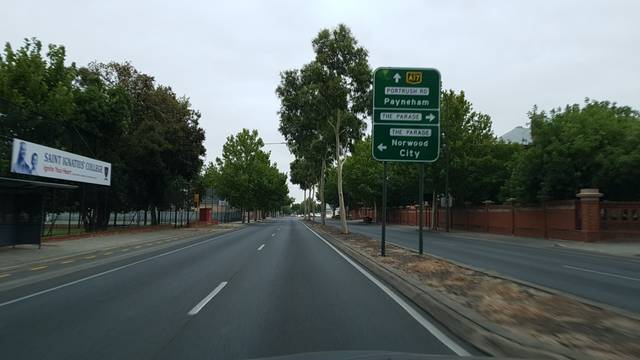
Region: Australia
Coordinates: -34.923, 138.641